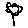
Label: flower